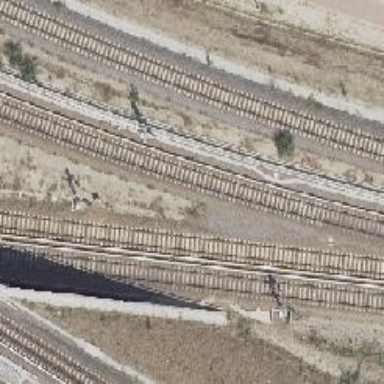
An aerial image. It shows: Railway signal.